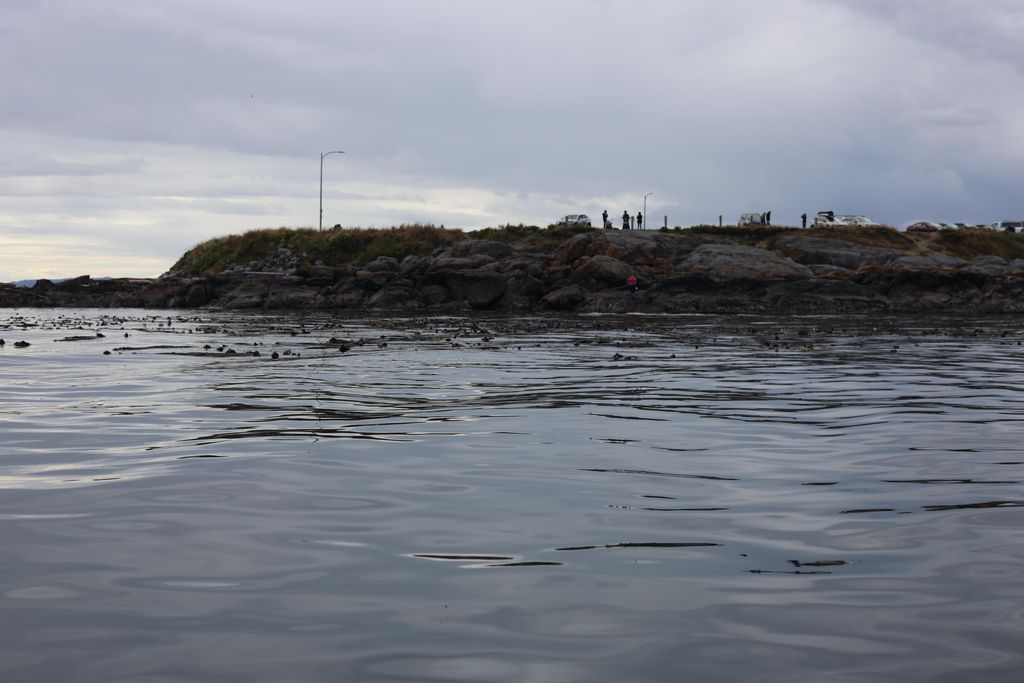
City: victoria